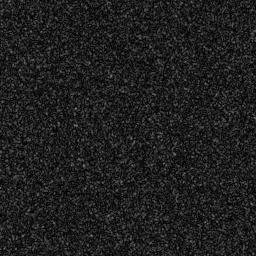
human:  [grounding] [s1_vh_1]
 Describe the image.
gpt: In the satellite image, there is  <ref>1 medium ship </ref> <box>[[62, 49, 68, 66, 0]]</box> located at center.